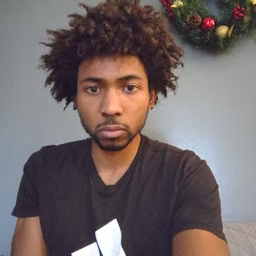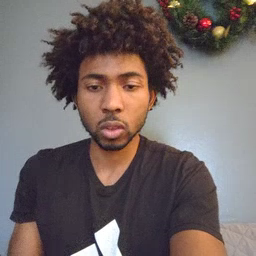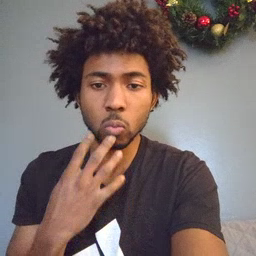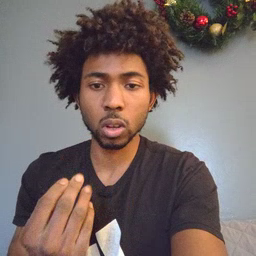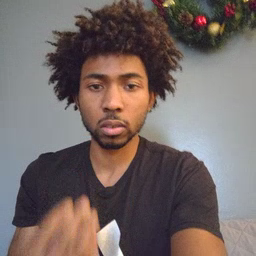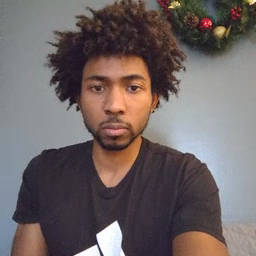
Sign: wet